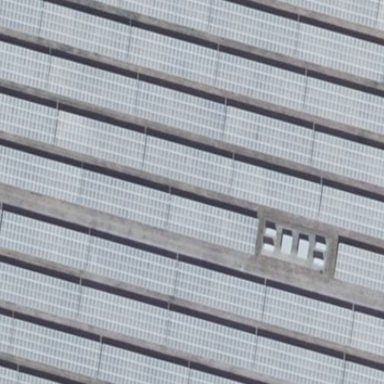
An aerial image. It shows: Solar power generator using photovoltaic method with solar photovoltaic panel types.